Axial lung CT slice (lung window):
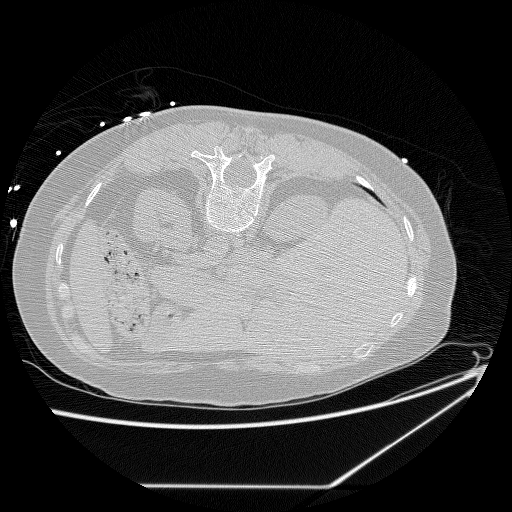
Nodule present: no